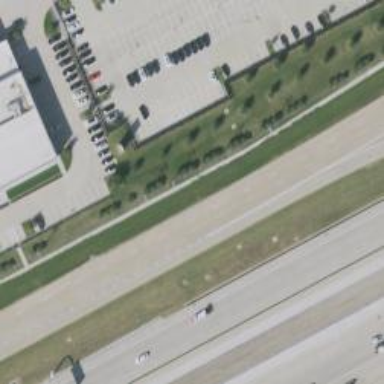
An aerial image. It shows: Secondary road with frontage road.